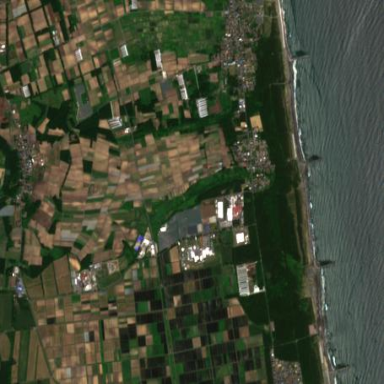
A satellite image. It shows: Farmland with rice crops producing rice.